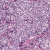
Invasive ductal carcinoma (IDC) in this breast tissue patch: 1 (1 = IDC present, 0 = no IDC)